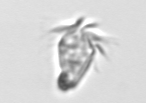
Label: Paratontonia_gracillima